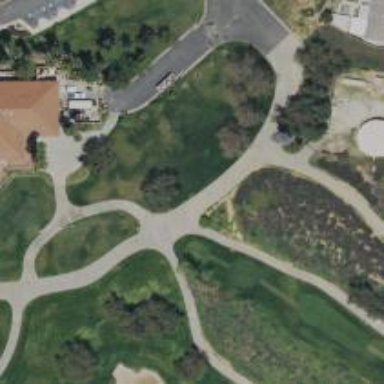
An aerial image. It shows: Service road used as golf cart path.